RGB frame:
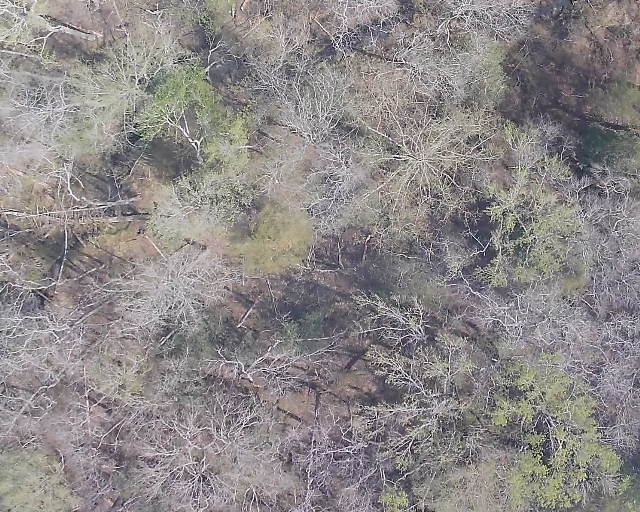
Thermal frame:
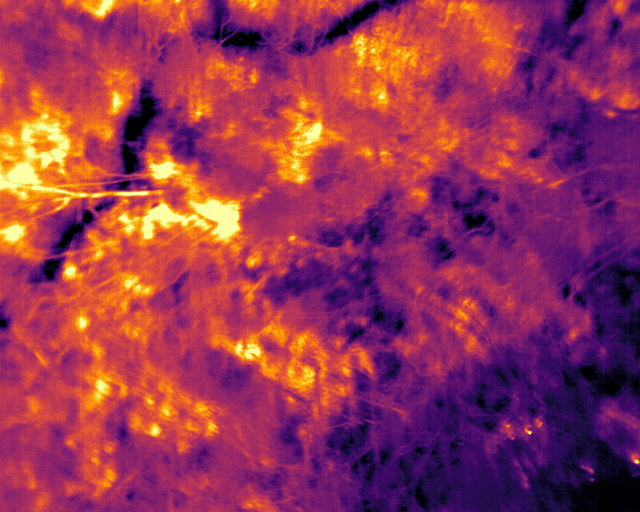
Captured: 2026-02-26 03:42:33
Pixels at or above 80 °C: 0 (fraction of frame: 0)